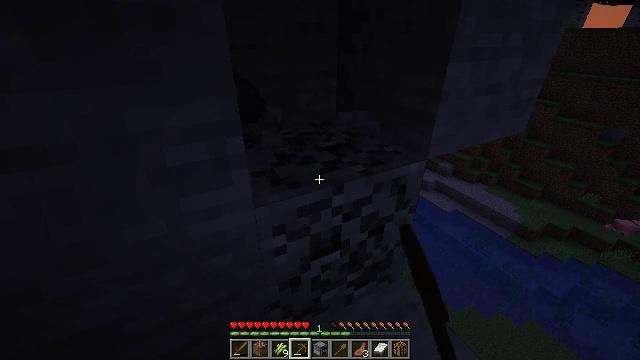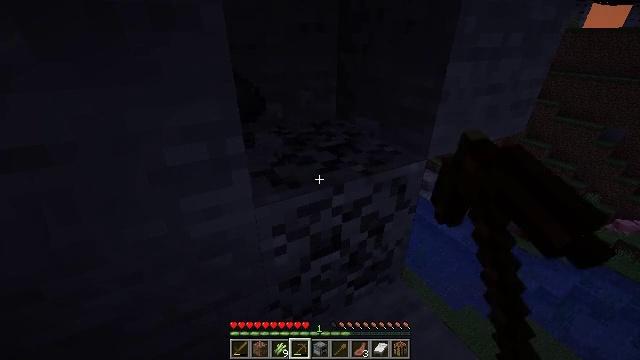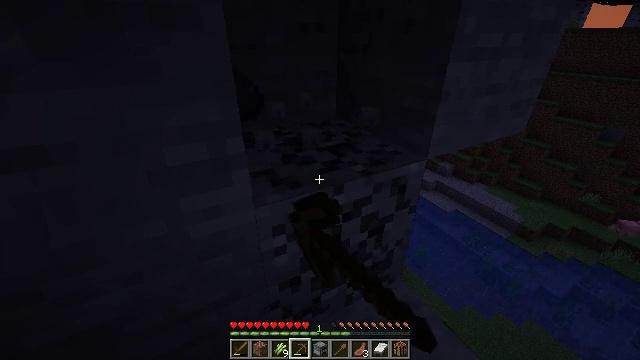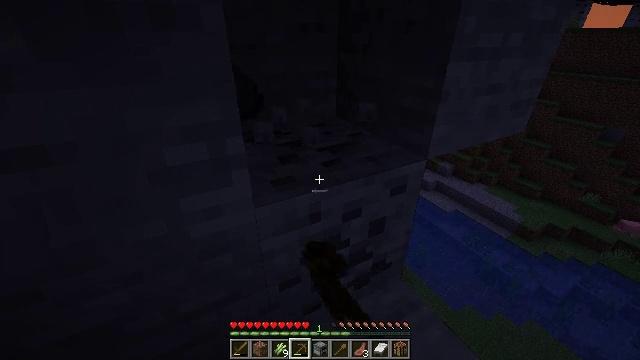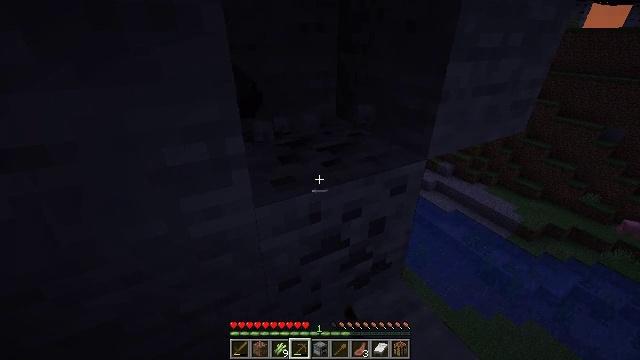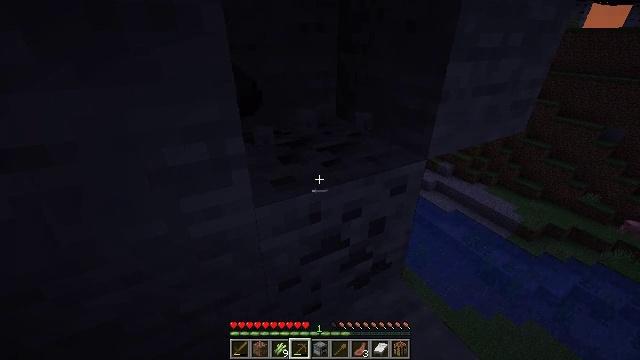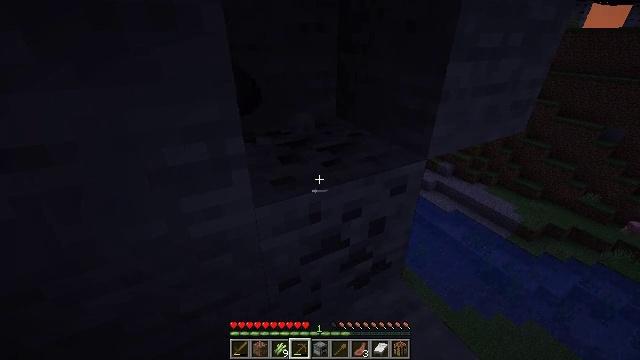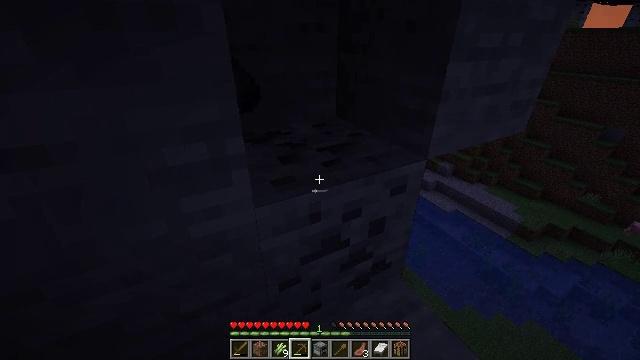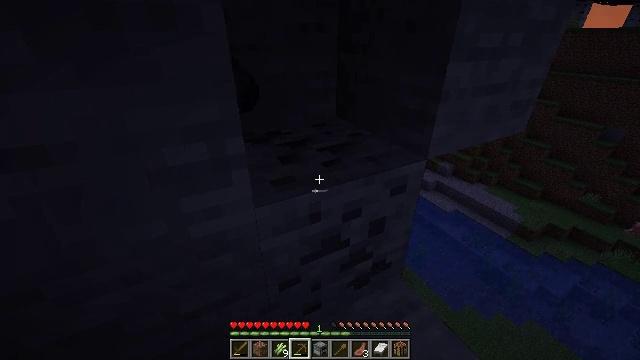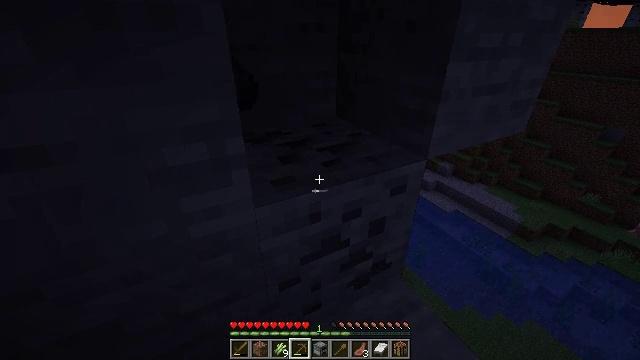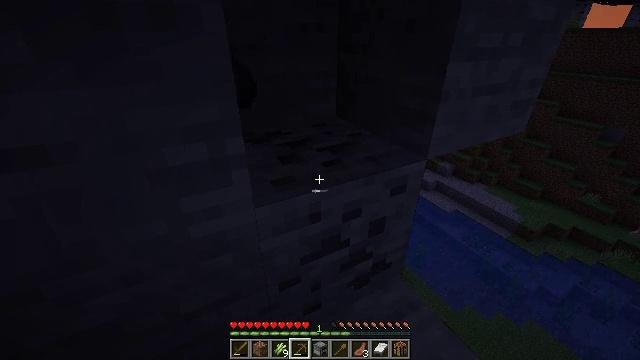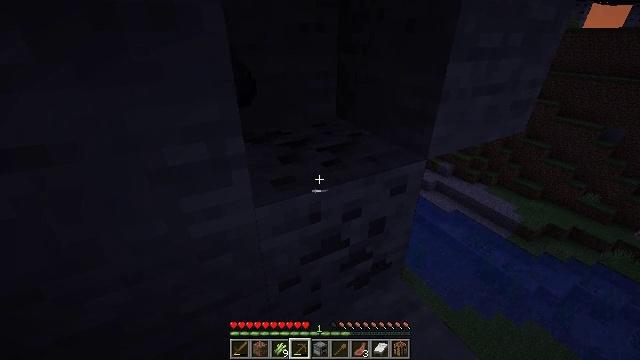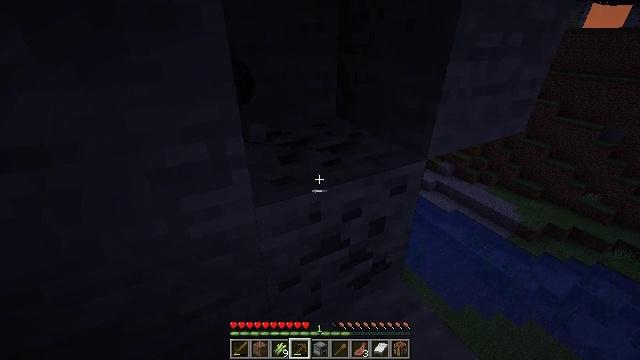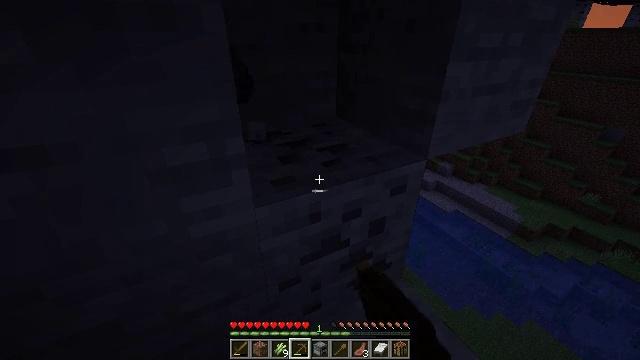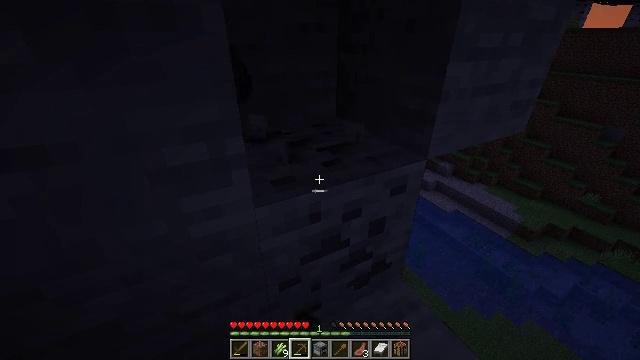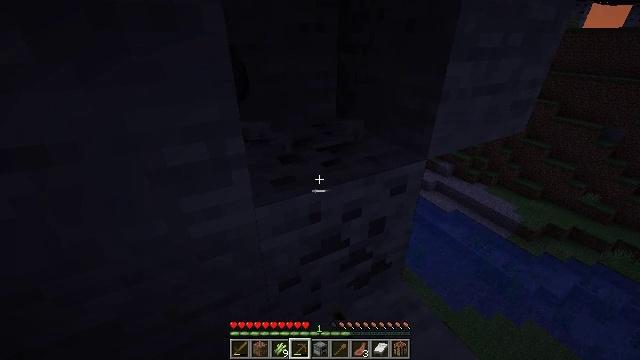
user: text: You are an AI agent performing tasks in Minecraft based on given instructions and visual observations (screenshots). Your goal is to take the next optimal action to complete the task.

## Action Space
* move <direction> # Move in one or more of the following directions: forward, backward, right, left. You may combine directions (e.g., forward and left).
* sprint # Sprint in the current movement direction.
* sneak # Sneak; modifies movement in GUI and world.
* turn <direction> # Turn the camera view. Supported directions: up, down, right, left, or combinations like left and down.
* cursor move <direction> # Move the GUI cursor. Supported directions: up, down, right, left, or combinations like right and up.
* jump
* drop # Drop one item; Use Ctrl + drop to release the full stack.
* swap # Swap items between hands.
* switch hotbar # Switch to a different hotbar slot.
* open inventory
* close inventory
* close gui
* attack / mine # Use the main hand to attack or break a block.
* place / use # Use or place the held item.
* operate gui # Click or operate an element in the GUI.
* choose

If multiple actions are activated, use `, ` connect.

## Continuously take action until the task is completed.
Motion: motion action
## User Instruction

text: Extract coal from the ore block.
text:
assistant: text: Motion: attack / mine
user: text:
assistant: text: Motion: attack / mine
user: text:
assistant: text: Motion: no_op
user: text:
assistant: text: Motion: no_op
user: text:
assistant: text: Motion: no_op
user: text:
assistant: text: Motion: no_op
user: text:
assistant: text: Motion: no_op
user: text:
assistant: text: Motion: no_op
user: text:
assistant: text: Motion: no_op
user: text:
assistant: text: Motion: no_op
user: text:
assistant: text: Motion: no_op
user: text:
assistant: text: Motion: attack / mine
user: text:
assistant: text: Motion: attack / mine
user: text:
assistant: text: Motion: attack / mine
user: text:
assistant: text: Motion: attack / mine
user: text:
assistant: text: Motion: attack / mine
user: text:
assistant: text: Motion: attack / mine
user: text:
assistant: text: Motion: attack / mine
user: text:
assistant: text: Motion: attack / mine
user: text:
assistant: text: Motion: attack / mine
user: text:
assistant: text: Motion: attack / mine
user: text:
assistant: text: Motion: attack / mine
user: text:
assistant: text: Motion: attack / mine
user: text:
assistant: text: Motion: attack / mine
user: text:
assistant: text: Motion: attack / mine
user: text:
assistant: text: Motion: attack / mine
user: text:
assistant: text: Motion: attack / mine
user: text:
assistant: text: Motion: attack / mine
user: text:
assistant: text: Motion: attack / mine
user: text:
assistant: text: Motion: attack / mine